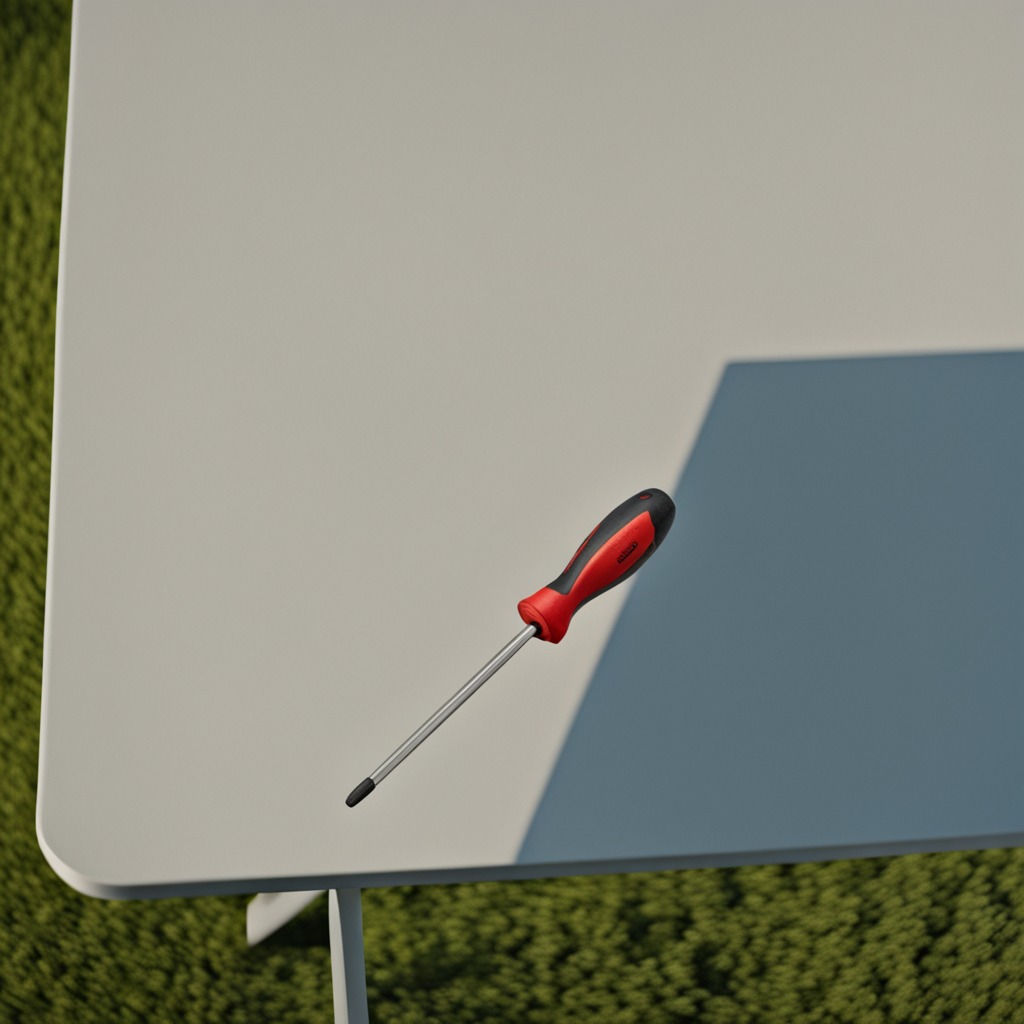
A screwdriver lies on a clean utility table in a temporary outdoor tool station afternoon light present textured surface.